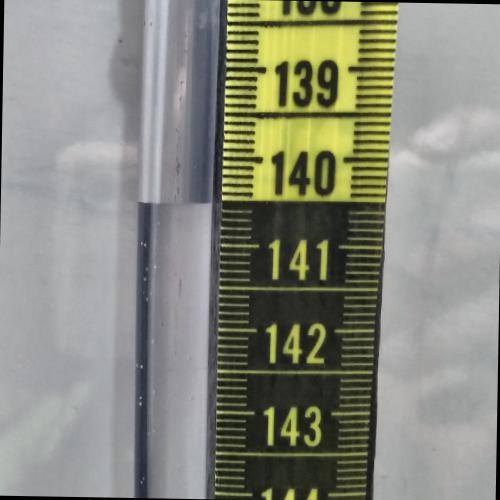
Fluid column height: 140.5 cm